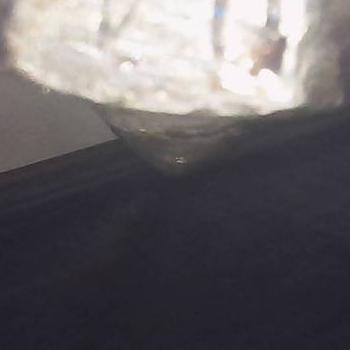
Flow rate: 42%